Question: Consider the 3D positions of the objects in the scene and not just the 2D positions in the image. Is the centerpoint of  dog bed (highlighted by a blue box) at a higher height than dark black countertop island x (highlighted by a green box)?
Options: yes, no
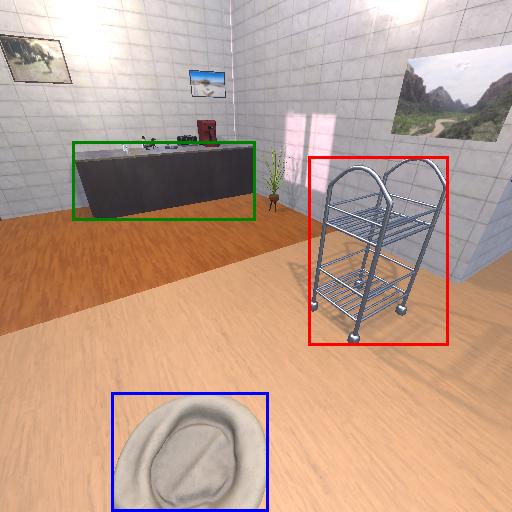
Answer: yes